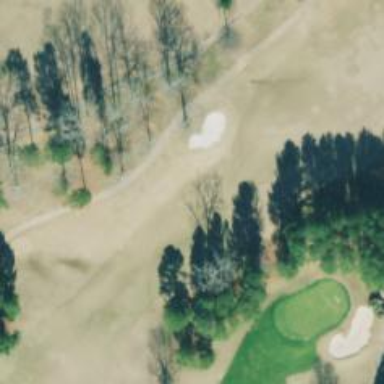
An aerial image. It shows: Golf fairway surrounded by grass.